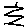
Label: zigzag